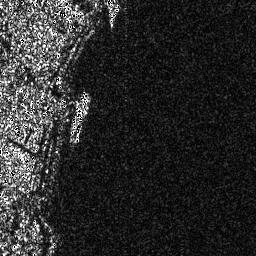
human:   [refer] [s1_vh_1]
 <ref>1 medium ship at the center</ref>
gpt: <box>[[25, 34, 35, 55, 0]]</box>